Question: Is there any chance of connecting opencart with mssql? Have anyone tried? If so what is the procedure of doing that?

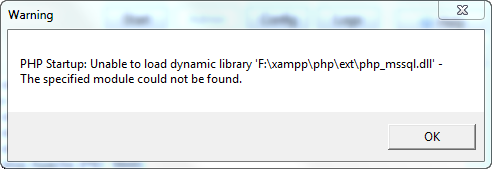
Answer: That should not be a big problem, You only need to do:
- '/system/database/mssql.php''mysql.php'- 'MS SQL''T-SQL'- '/config.php''/admin/config.php''DB_DRIVER''mssql'
I am supposing You have the OpenCart database created already due to the '/install/opencart.sql' file.
I guess nothing more should be done.
Anyway, what is the reason for switching to MS SQL?
: In '/system/database/' there is this 'mmsql.php' file which actually contains the 'MSSQL' class thus this do not have to be implemented, just to 'mssql.php' file.